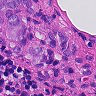
Metastatic tissue present: yes